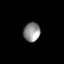
Tissue: lung
Cell type: Endothelial cells
Senescence score: 0.5408
Nuclear area (px): 310
Mean DAPI intensity: 143.732